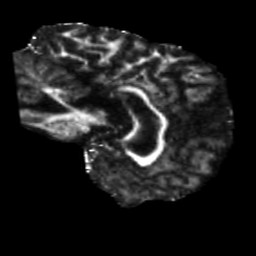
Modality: FA
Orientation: sagittal
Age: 51
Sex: male
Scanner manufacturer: siemens
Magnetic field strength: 3 T
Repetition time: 5.47 s
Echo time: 0.0854 s